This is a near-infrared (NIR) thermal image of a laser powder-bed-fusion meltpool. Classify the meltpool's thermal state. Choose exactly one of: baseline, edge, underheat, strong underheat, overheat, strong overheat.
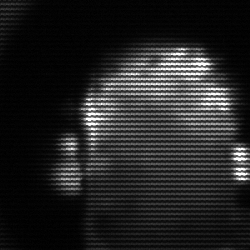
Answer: baseline